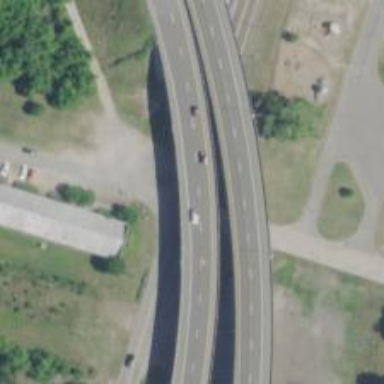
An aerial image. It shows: Bridge over motorway.